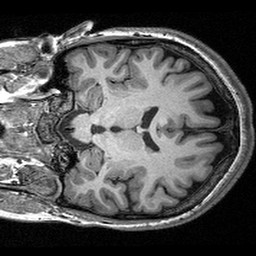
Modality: T1w
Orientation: coronal
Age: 23
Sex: female
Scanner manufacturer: siemens
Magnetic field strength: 3 T
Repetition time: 2.53 s
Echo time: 0.00309 s